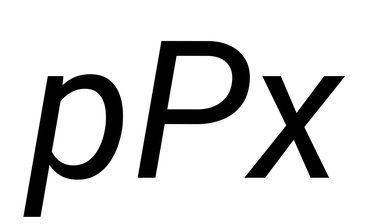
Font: Roboto-Italic_Italic